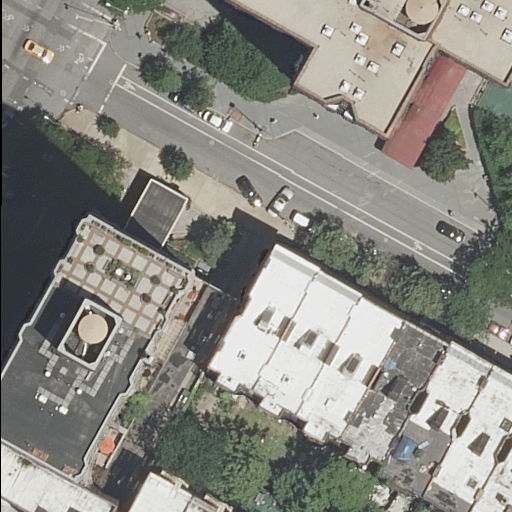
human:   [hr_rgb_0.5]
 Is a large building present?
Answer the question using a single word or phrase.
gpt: yes

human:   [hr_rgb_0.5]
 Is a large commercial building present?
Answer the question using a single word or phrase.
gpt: no

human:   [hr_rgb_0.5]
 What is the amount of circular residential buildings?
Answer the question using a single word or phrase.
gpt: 0

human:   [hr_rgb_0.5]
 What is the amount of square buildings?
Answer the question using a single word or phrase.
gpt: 0

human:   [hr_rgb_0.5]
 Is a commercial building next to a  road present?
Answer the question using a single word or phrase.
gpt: no

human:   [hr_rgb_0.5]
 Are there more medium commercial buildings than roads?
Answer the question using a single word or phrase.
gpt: no

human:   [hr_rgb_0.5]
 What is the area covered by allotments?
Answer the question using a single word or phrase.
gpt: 0m2

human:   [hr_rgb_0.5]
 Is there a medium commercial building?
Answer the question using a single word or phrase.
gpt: no

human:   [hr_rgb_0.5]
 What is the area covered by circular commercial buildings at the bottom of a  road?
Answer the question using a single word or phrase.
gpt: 0m2

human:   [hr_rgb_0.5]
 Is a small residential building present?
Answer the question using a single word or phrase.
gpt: yes

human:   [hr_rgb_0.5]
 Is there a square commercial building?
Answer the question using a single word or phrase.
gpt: no

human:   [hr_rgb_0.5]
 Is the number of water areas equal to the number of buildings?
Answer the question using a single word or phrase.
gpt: no

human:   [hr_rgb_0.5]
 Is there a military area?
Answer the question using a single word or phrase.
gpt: no

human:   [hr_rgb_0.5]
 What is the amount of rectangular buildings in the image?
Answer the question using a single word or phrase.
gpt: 5

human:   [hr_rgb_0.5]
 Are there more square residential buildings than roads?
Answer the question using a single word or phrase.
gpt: no

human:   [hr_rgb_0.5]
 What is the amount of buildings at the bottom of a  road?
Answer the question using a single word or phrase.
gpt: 12

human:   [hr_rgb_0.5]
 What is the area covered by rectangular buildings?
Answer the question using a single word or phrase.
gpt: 308m2

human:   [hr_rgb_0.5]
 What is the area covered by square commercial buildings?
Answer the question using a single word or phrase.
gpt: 0m2

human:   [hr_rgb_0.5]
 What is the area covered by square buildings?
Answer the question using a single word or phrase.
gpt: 0m2

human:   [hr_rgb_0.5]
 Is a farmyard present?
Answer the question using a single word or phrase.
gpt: no

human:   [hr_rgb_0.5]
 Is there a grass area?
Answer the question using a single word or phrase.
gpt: no

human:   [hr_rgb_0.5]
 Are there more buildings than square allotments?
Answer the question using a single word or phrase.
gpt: yes

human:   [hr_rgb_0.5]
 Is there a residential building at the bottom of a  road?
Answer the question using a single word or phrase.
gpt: yes

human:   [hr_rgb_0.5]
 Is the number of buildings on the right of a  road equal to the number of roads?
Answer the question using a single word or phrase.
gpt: no

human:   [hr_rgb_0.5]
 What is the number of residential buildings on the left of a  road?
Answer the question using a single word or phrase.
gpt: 5

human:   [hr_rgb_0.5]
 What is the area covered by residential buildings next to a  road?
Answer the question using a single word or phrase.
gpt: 4530m2

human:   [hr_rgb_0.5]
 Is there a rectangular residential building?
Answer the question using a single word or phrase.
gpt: yes

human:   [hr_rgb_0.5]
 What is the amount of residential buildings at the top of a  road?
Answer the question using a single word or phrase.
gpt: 1

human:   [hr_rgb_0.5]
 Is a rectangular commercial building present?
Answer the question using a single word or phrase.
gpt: no

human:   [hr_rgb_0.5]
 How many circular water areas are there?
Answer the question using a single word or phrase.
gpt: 0

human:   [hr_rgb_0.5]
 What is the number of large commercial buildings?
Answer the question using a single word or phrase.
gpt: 0

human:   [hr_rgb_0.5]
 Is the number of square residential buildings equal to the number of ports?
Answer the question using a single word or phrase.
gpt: yes

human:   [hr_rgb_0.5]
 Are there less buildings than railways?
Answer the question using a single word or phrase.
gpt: no

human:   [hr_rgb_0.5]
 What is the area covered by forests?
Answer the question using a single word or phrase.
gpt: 0m2

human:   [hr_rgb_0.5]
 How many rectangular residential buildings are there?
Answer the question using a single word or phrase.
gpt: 5

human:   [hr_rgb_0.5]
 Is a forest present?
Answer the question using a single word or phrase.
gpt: no